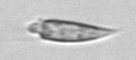
Label: Oxytoxum